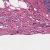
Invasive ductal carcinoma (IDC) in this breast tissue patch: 0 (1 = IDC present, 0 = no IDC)